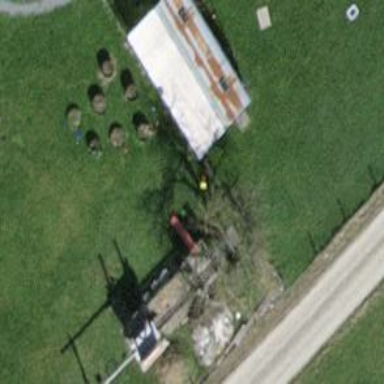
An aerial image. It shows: Shed building.